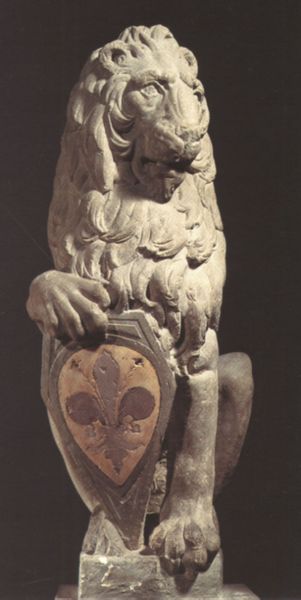
Titel: Marzocco
Künstler: Donatello
Institution: Florenz, Bargello
Schlagwörter: dreieck, frankreich, sockel, stein, mähne, lilie, wappen, pfote, löwe